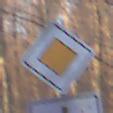
Verkehrszeichen: Vorfahrtsstrasse
Zusatzzeichen unten: VerlaufVorfahrtsstrasse8
Umgebung: Outdoor, Nature
Tageszeit: SunriseSunset
Wetter: Clear
Licht: Natural
Jahreszeit: Autumn
Kontrast: HighContrast